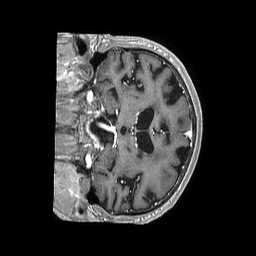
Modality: T1w
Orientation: coronal
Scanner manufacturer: philips
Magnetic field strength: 1.5 T
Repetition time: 0.007734 s
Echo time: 0.003525 s